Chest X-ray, PA view. Patient: 28 years old, sex F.
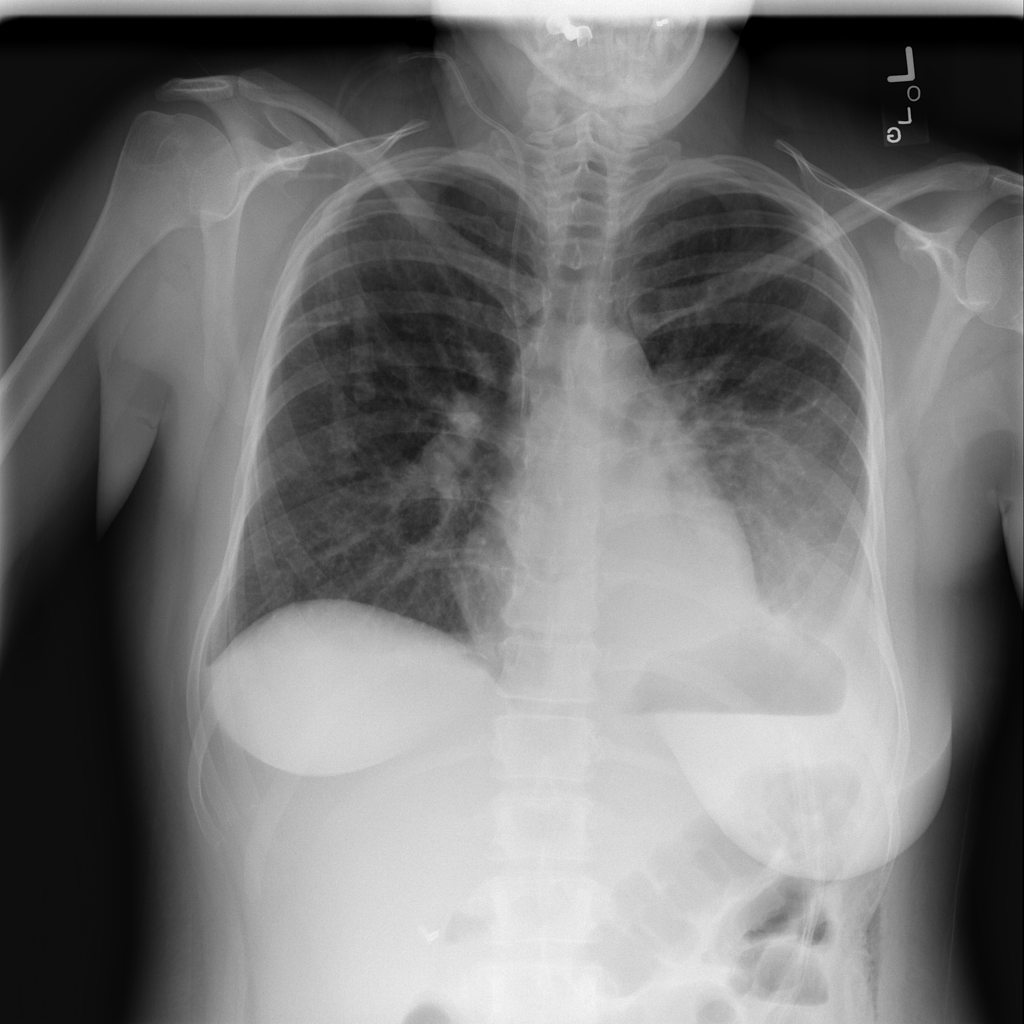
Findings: Infiltration